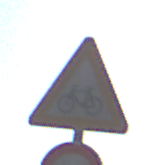
Verkehrszeichen: RadverkehrRechts
Zusatzzeichen unten: UeberholverbotKraftfahrzeuge
Umgebung: Outdoor, Nature
Tageszeit: MorningAfternoon
Wetter: Clear
Licht: Natural
Jahreszeit: NotSpecified
Kontrast: HighContrast